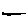
Label: line